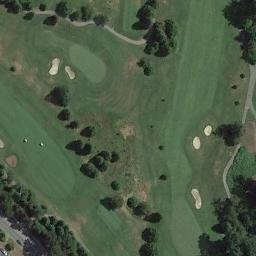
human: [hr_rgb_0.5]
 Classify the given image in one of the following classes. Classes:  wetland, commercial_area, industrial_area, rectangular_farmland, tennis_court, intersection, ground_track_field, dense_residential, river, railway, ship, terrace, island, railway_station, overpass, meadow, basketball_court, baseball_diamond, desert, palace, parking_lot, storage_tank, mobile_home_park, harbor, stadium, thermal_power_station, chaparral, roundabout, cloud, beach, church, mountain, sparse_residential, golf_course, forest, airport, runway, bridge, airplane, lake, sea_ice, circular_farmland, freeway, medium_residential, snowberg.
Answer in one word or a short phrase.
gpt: golf_course